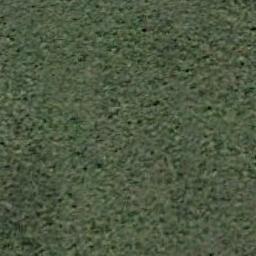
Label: meadow